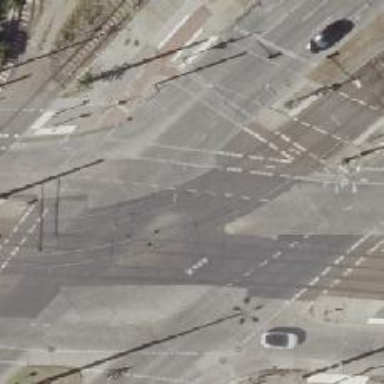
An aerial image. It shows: Tram level crossing on railway.